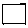
Label: square